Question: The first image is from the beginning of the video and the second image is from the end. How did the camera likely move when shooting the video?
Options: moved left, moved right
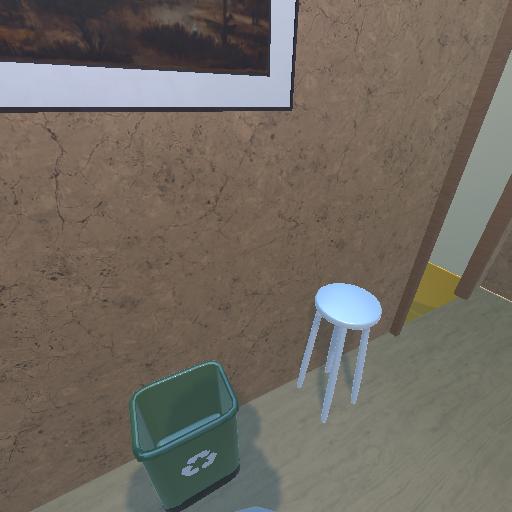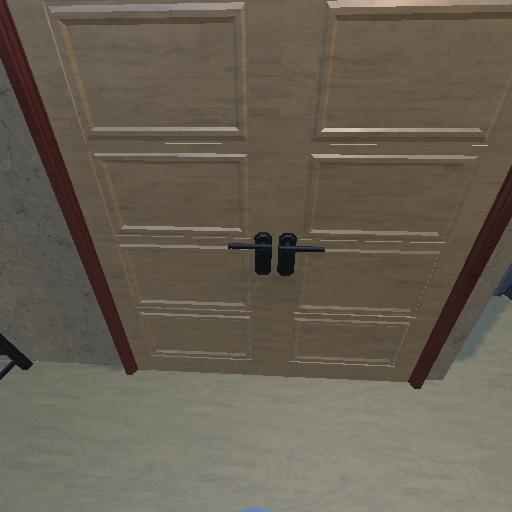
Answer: moved left